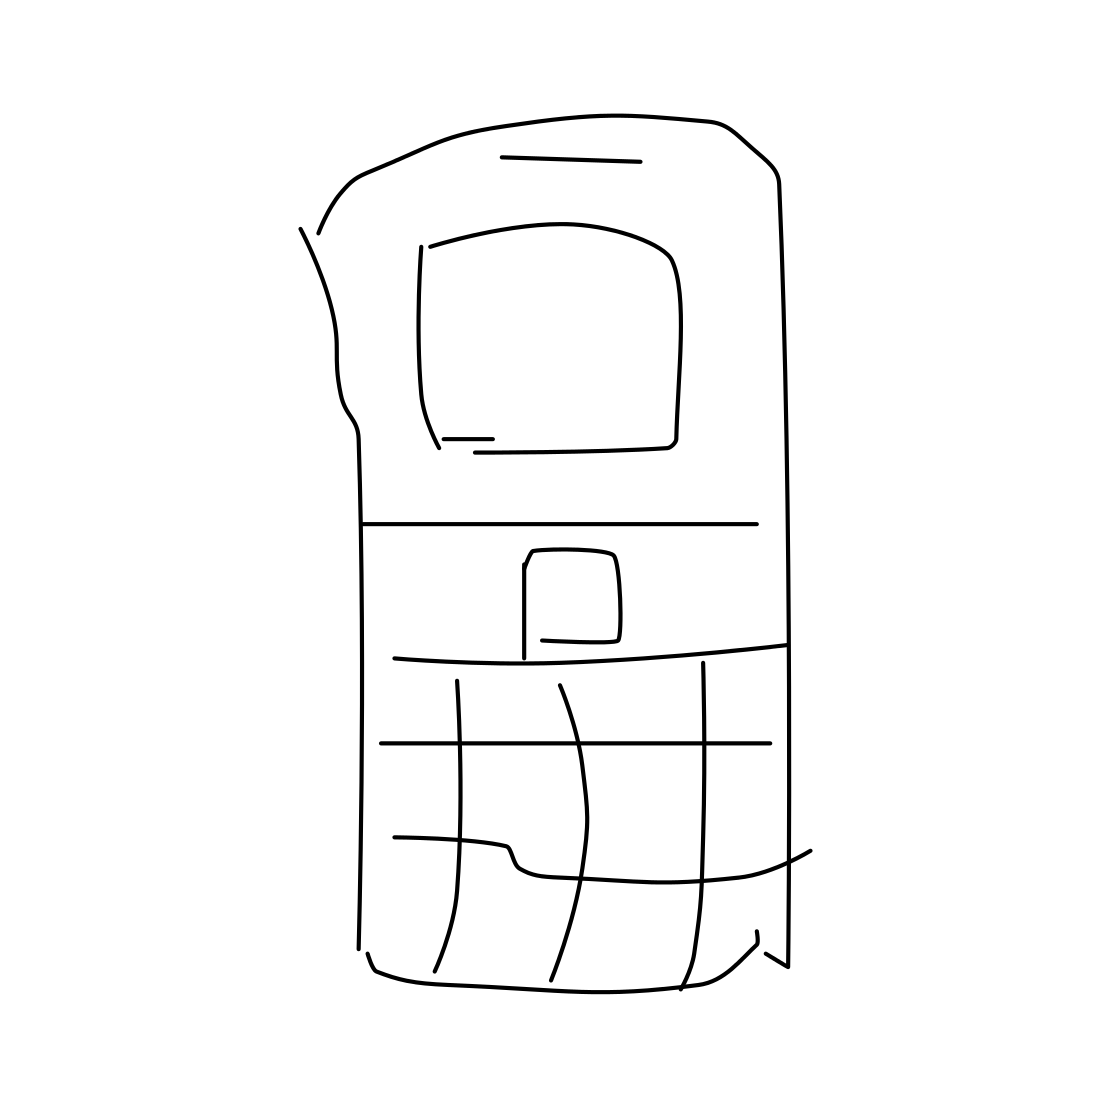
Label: cell phone